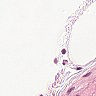
Metastatic tissue present: no